Question: I'm using JMeter 4.0 with latest <URL> on windows 7,
It's working with file name, but the option 'Also check filemask' is not working
> You can also specify a filename with wildcards to check for existing lock files

Error in log:
'''
2018-03-27 14:13:01,124 DEBUG k.a.j.c.LockFile: Return filename: c:/temp/2.txt
2018-03-27 14:13:01,124 DEBUG k.a.j.c.LockFile: Return filemask: *2*
2018-03-27 14:13:01,124 INFO k.a.j.c.LockFile: and by wildcard at C: emp*2*
2018-03-27 14:13:01,124 DEBUG k.a.j.c.LockFile: Return filemask: *2*
2018-03-27 14:13:01,124 DEBUG k.a.j.c.LockFile: Return filemask: *2*
2018-03-27 14:13:01,124 DEBUG k.a.j.c.LockFile: Return filemask: *2*
2018-03-27 14:13:01,125 ERROR o.a.j.JMeter: Uncaught exception:
java.lang.NoClassDefFoundError: kg/apc/io/FileSystem
at kg.apc.jmeter.config.LockFile.testStarted(LockFile.java:45) ~[jmeter-plugins-lockfile-0.1.jar:?]
at kg.apc.jmeter.config.LockFile.testStarted(LockFile.java:21) ~[jmeter-plugins-lockfile-0.1.jar:?]
at org.apache.jmeter.engine.StandardJMeterEngine.notifyTestListenersOfStart(StandardJMeterEngine.java:215) ~[ApacheJMeter_core.jar:4.0 r1823414]
at org.apache.jmeter.engine.StandardJMeterEngine.run(StandardJMeterEngine.java:384) ~[ApacheJMeter_core.jar:4.0 r1823414]
at java.lang.Thread.run(Unknown Source) [?:1.8.0_25]
Caused by: java.lang.ClassNotFoundException: kg.apc.io.FileSystem
at java.net.URLClassLoader$1.run(Unknown Source) ~[?:1.8.0_25]
at java.net.URLClassLoader$1.run(Unknown Source) ~[?:1.8.0_25]
at java.security.AccessController.doPrivileged(Native Method) ~[?:1.8.0_25]
at java.net.URLClassLoader.findClass(Unknown Source) ~[?:1.8.0_25]
at java.lang.ClassLoader.loadClass(Unknown Source) ~[?:1.8.0_25]
at java.lang.ClassLoader.loadClass(Unknown Source) ~[?:1.8.0_25]
... 5 more
'''
Is there a specific case mask can/should be used? or I shouldn't use this option? is there a dependency jar I should add? is it OS specific issue?
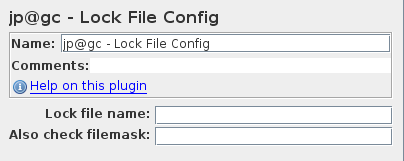
Answer: > java.lang.NoClassDefFoundError: kg/apc/io/FileSystem
You missing <URL>, download it from the above link, drop to "lib" folder of your JMeter installation and restart JMeter to pick the .jar up.
If the jar is not being automatically installed using <URL>